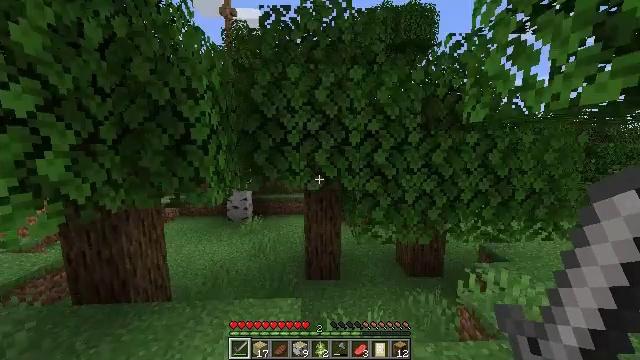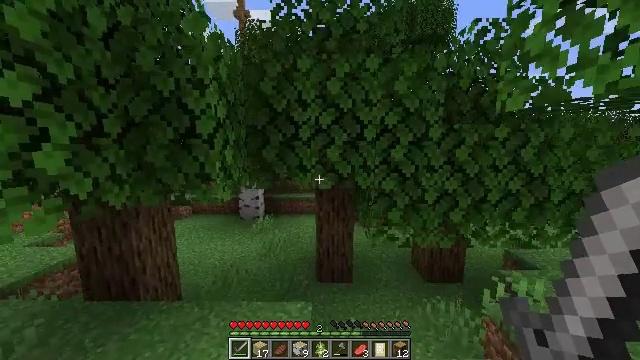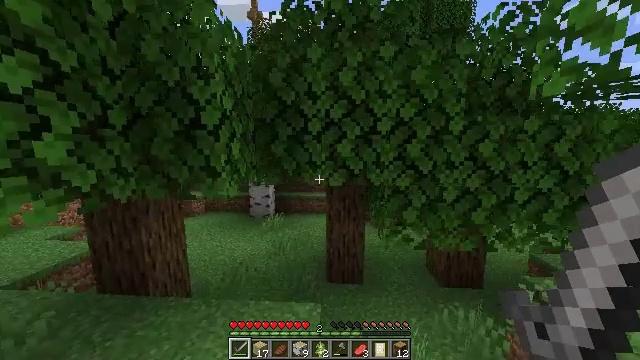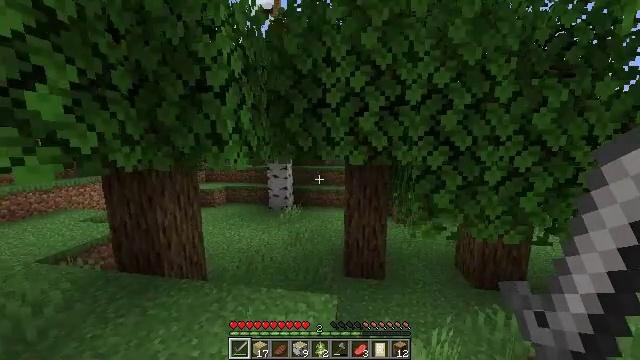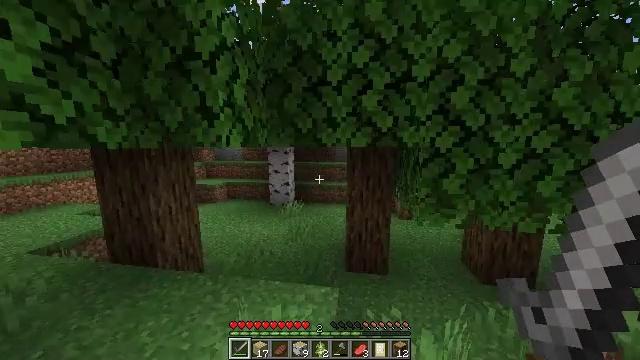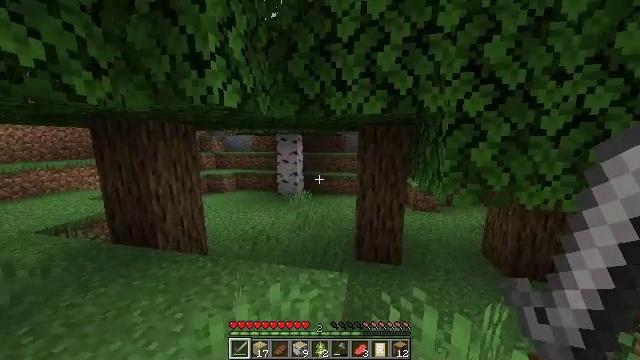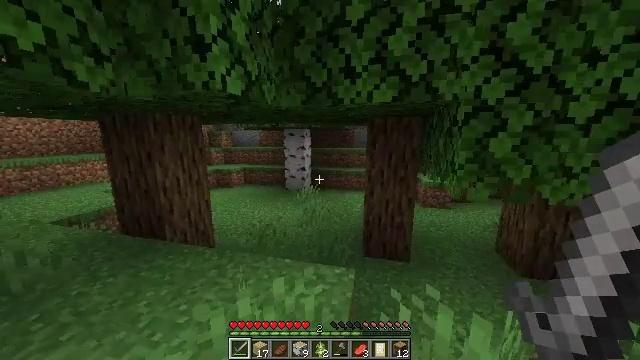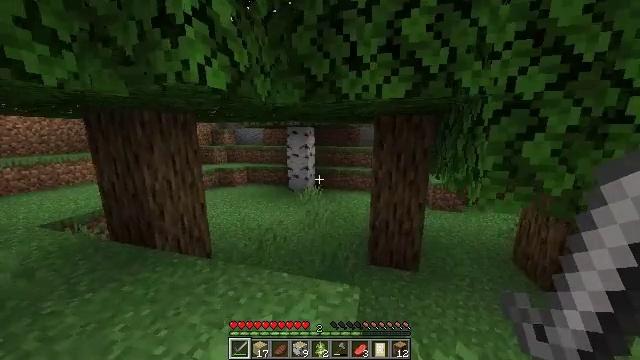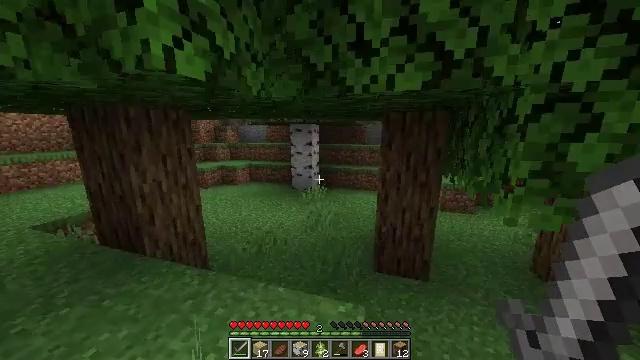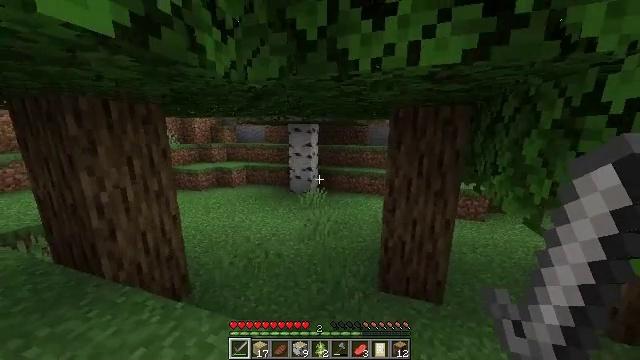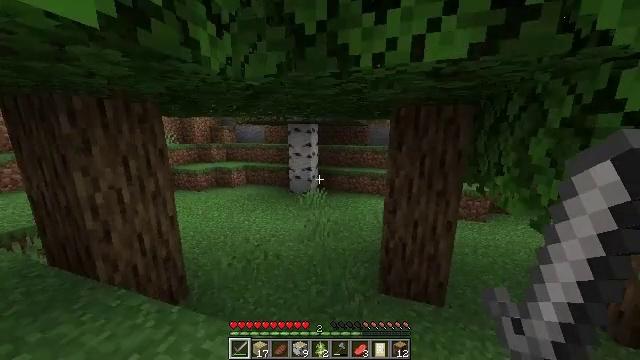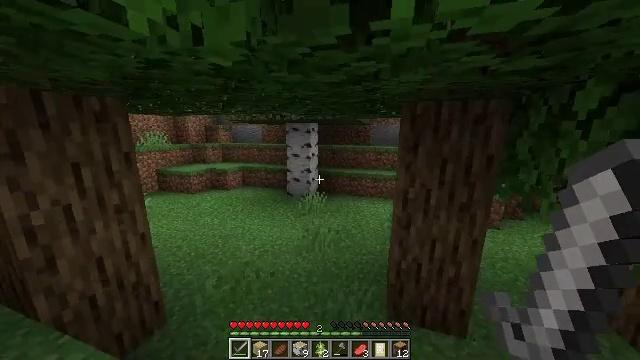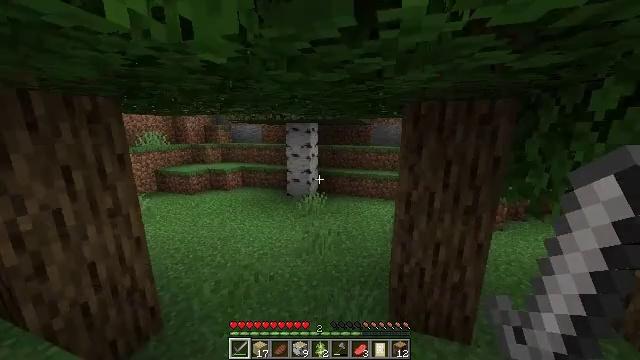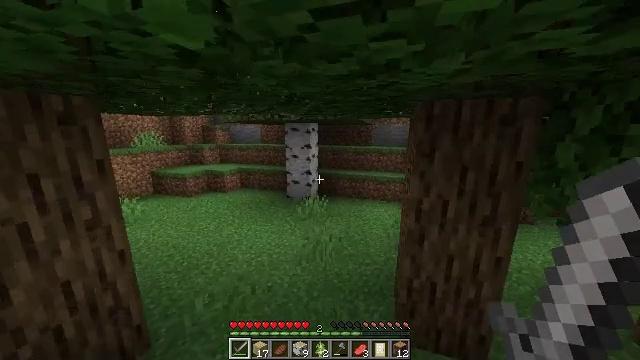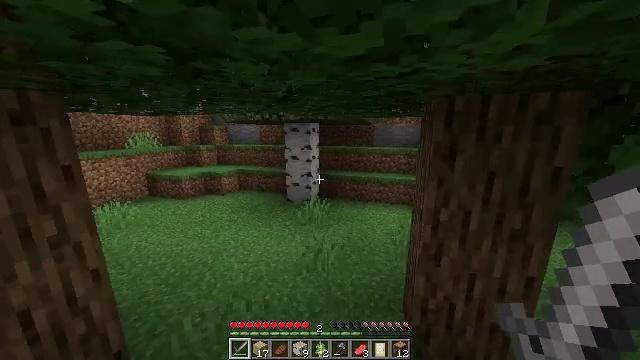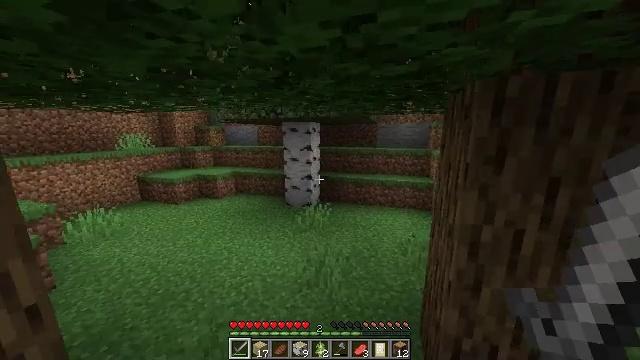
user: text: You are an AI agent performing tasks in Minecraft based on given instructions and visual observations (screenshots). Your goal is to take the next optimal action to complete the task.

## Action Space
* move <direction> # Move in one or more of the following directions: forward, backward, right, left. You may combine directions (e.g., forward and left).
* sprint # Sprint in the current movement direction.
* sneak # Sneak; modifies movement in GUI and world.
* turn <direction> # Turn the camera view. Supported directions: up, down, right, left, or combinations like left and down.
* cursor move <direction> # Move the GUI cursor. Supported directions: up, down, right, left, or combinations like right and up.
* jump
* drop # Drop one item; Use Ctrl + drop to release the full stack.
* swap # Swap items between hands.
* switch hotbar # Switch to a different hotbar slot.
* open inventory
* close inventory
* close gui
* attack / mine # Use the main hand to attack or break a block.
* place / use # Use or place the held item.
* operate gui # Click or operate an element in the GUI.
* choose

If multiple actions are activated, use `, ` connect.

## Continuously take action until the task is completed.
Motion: motion action
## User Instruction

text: Break the white bed to relocate it.
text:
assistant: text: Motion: move forward, sprint, turn left
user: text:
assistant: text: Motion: move forward, sprint, turn left
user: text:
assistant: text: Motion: move forward, sprint, turn left
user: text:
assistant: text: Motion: move forward, sprint
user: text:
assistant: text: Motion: move forward, sprint, turn left and down
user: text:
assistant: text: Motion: move forward, sprint, turn left
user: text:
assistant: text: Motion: move forward, sprint, turn left
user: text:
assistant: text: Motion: move forward, sprint, turn left
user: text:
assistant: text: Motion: move forward, sprint
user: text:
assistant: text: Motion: move forward, sprint
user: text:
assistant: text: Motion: move forward, sprint
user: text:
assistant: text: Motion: move forward, sprint
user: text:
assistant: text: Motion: move forward, sprint
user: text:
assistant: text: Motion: move forward, sprint
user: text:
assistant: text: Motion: move forward, sprint
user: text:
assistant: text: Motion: move forward, sprint
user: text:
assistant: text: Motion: move forward, sprint
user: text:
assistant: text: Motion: move forward, sprint
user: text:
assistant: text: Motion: move forward, sprint
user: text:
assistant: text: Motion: move forward, sprint
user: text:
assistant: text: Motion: move forward, sprint
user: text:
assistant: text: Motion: move forward, sprint
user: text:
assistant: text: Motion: move forward, sprint
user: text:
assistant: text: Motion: move forward, sprint
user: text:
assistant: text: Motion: move forward, sprint
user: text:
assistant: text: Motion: move forward, sprint
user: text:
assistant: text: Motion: move forward, sprint
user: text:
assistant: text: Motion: move forward, sprint, turn right and up
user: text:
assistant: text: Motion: move forward, sprint, turn right and up
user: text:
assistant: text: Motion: move forward, sprint, turn right and up